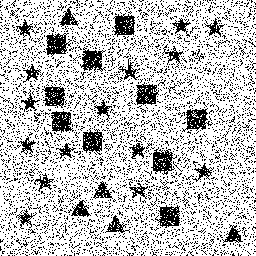
Squares: 10
Triangles: 5
Stars: 15
Total shapes: 30